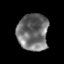
Tissue: prostate
Cell type: Epithelial cells
Senescence score: 0.3375
Nuclear area (px): 1108
Mean DAPI intensity: 110.808